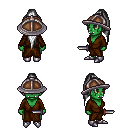
a pixel art fantasy rpg character, female body template, orc, green skin, brown robe, teal pants, white extra-long topknot hairstyle, chain helm, metal boots, dagger, four views (front, back, left, right), 2x2 character sprite sheet, small pixel art, hard edges, no anti-aliasing